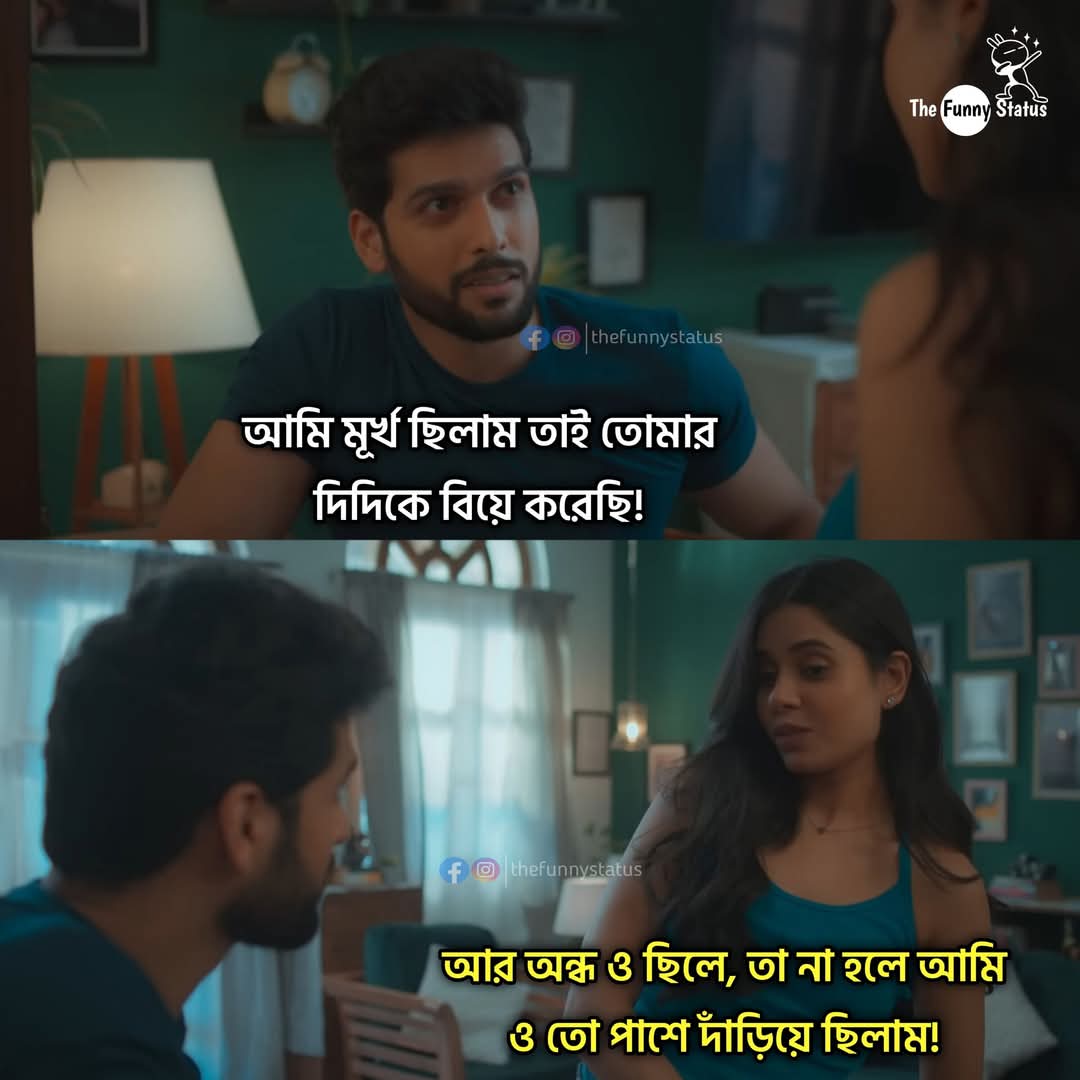
Text: আমি মূর্খ ছিলাম তাই তোমার দিদিকে বিয়ে করেছি!
আর অন্ধ ও ছিলে, তা না হলে আমি ও তো পাশে দাঁড়িয়ে ছিলাম!
Label: Non Hate